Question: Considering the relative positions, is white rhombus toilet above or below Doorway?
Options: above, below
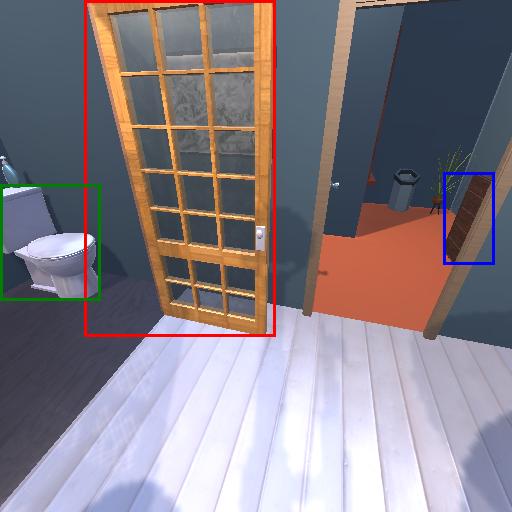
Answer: above